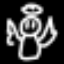
Label: angel